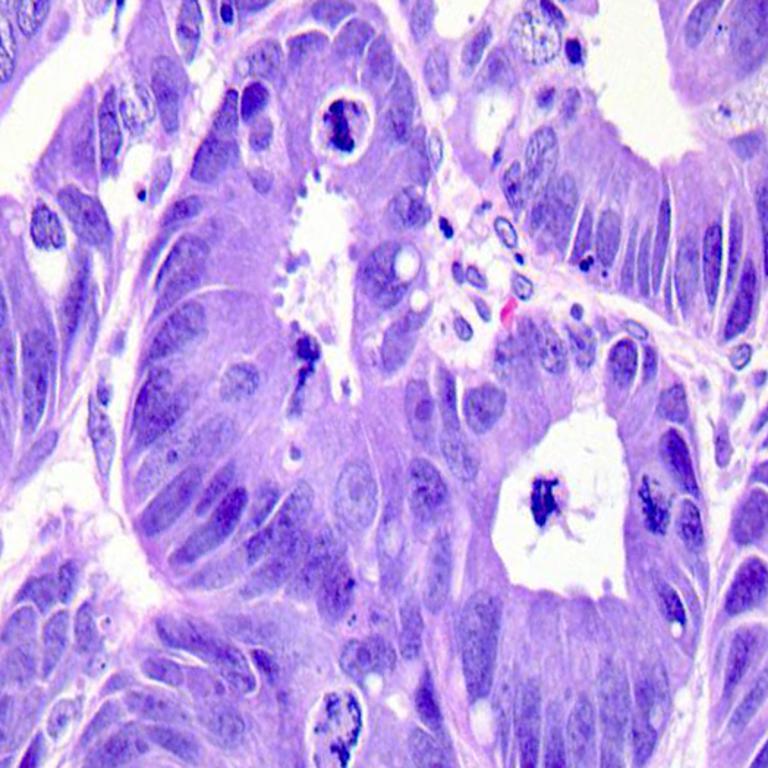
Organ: colon
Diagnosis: adenocarcinomas